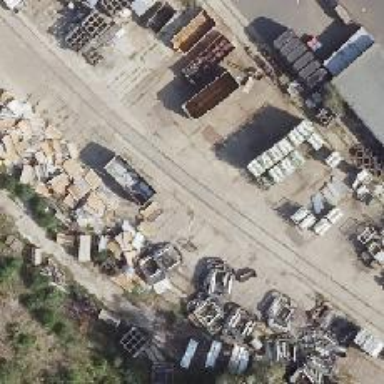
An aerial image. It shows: Abandoned railway yard.